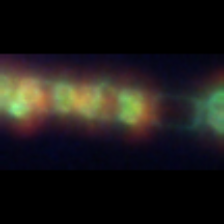
Taxon: Skeletonema
Group: Diatoms